Brain MRI, t1w sequence, axial 2D slice.
Patient: age 44, sex F, weight 95 kg, height 1.95 m
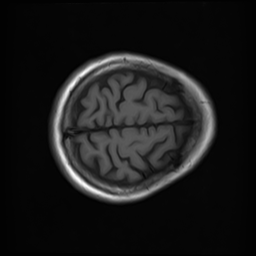